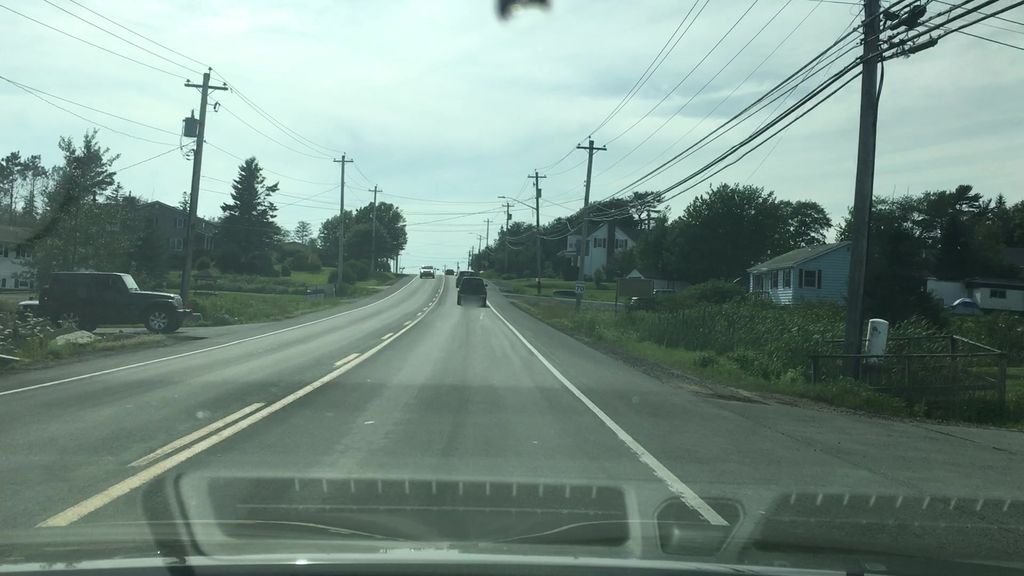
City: halifax